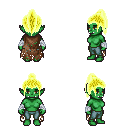
a pixel art fantasy rpg character, female body template, orc, green skin, brown tattered cape, teal pants, gold long topknot hairstyle, white cloth bandages, four views (front, back, left, right), 2x2 character sprite sheet, small pixel art, hard edges, no anti-aliasing